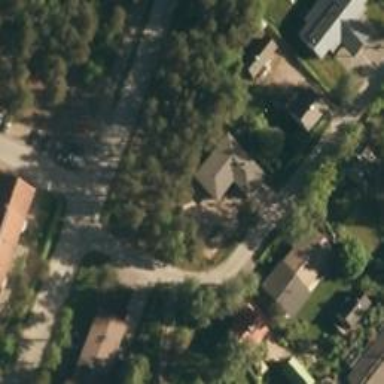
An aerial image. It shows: Kindergarten.